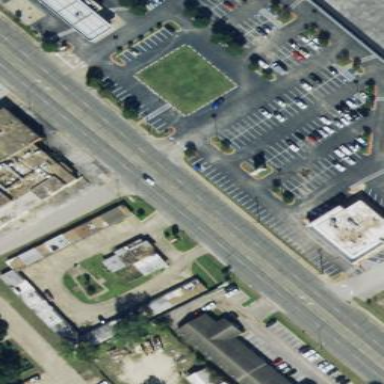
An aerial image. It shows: Building that is motel.